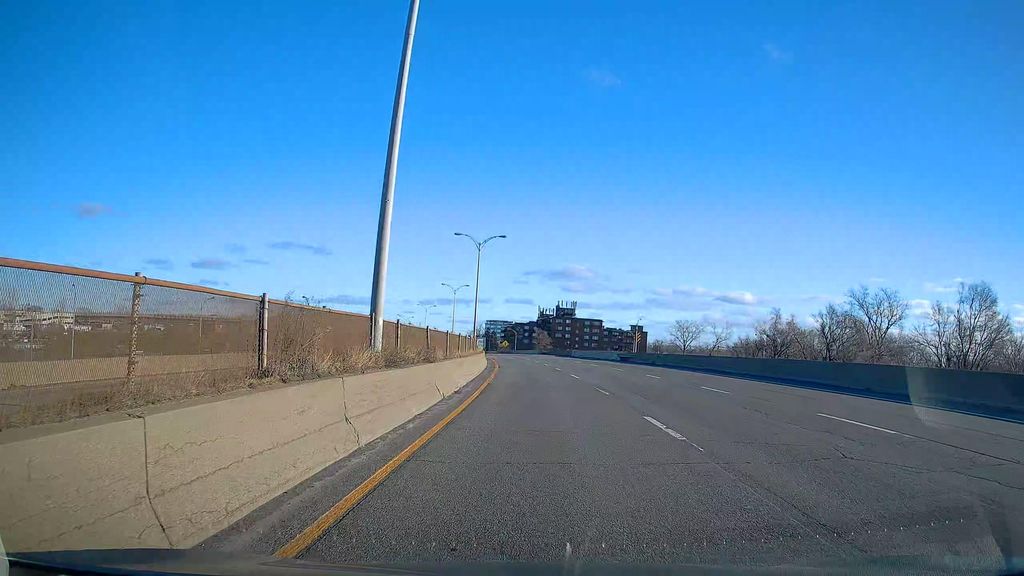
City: montreal